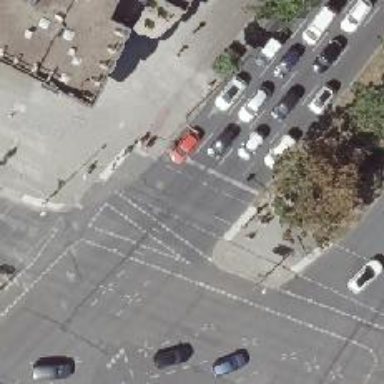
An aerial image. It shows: Road crossing with traffic signals.